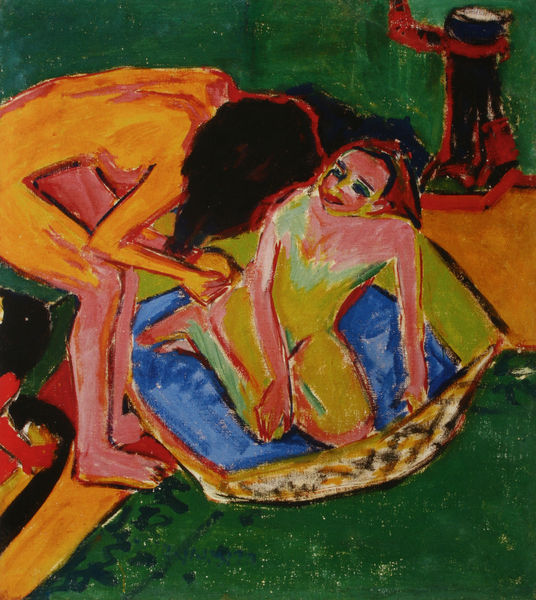
Titel: Zwei Akte mit Badetub und Ofen
Künstler: Ernst Ludwig Kirchner
Standort: Baden-Baden
Institution: Museum Frieder Burda
Schlagwörter: akt, baum, blau, gemälde, kopf, körper, mann, nackt, akte, baden, frauen, gelb, grün, heckel, kirchner, mädchen, ocker, sitzen, abend, braun, bunt, frau, grau, haar, mund, nase, orange, raum, reden, rücken, schwarz, türkis, zimmer, blick, gras, rasen, rot, wiese, expressionismus, gespräch, muster, teppich, jung, wand, arme, augen, gesicht, inkarnat, stehen, innenraum, öl, brücke, boden, haare, interieur, sitzend, decke, kind, paar, lippen, rosa, schulter, boot, ofen, bassin, beine, bein, farbig, füße, hocke, kauern, umrisse, zwei, farben, fläche, modern, dunkelgrün, farbe, picknick, beleuchtung, figuren, kissen, polster, inschrift, atelier, korb, stube, nackte, knie, wei, bad, leiber, bücken, maske, blautöne, expressionistisch, nackig, hocken, knien, konturen, macke, wanne, umrißlinien, beugen, expressiv, kniend, gebückt, gelbgrün, grüngelb, hängematte, baumstumpf, farbigkeit, frage, die brücke, poller, brück, farbenfroh, wünsche, kontast, zuwendung, expressinismus, fü e, vorbeugen, blaue decke, zuwenden, ausdrucksfarbe, baluer reiter, jawlenski, moderson becker